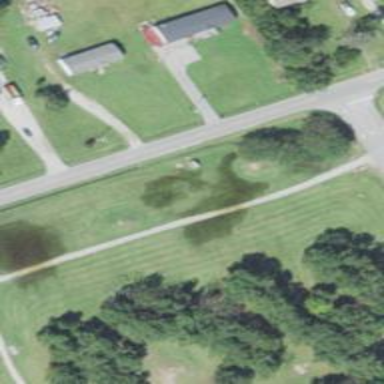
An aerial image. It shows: Disc golf basket.